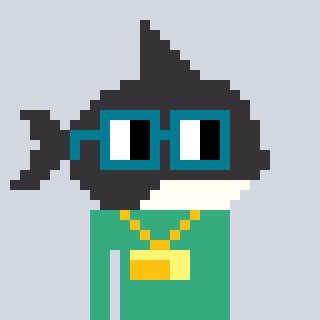
a pixel art character with square dark green glasses, a orca-shaped head and a teal-colored body on a cool background